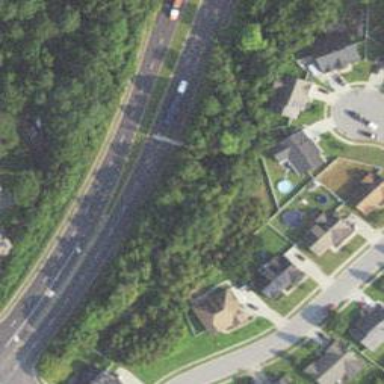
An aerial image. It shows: Secondary road.